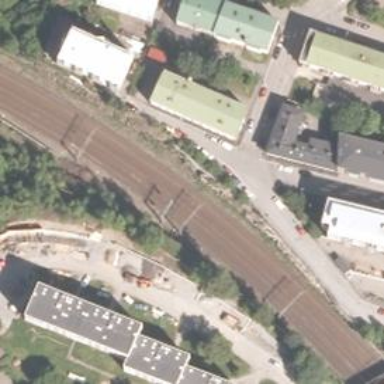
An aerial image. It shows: Railway signal.